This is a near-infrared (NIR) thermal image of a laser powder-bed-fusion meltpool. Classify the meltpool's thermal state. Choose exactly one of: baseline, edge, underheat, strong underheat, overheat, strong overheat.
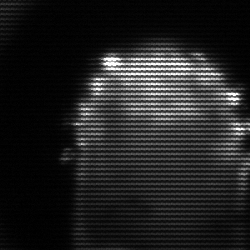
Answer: baseline